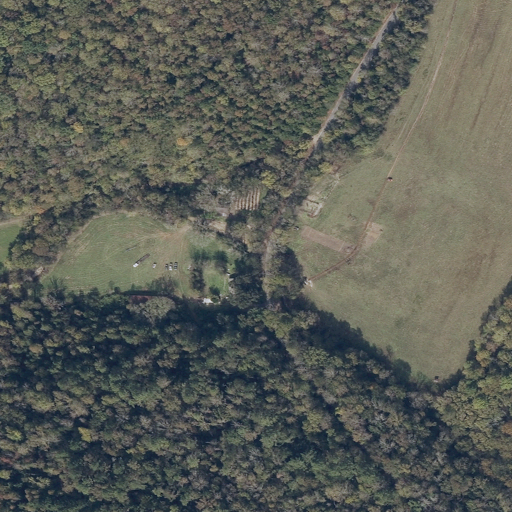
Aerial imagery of valley in Alabama named Shepard Hollow containing deciduous forest, pasture, open development, evergreen forest, and mixed forest